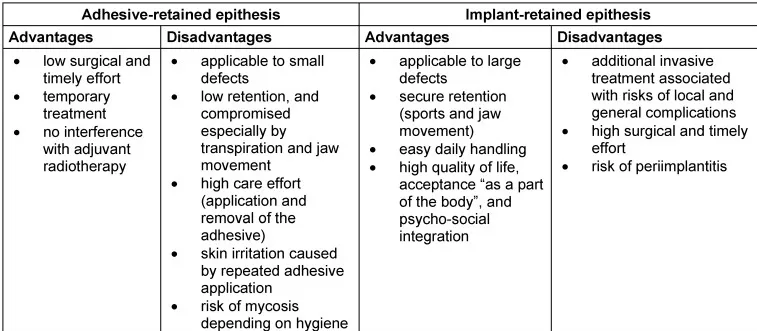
Comparison of the adhesive-retained vs. implant-retained epitheses (modified according to [13]).
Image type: chart (chart)